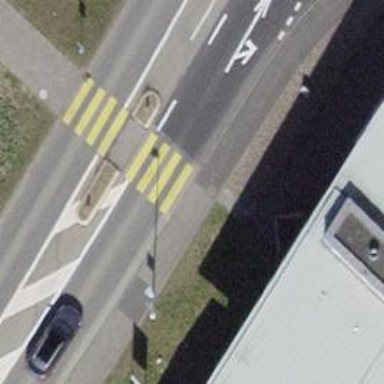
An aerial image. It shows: Uncontrolled crossing with zebra marking and island.